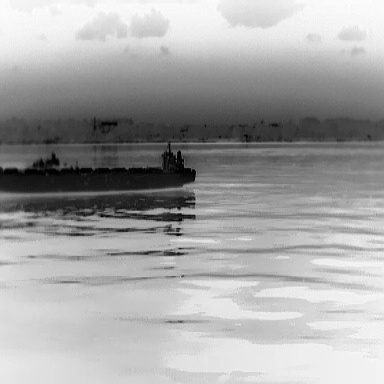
There are two objects shown in the infrared image, including a liner, and a canoe.